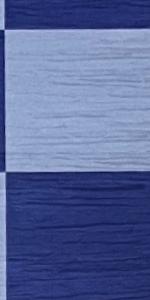
Label: Empty